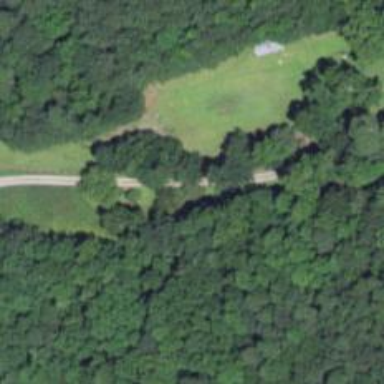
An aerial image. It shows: Driveway.